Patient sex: M
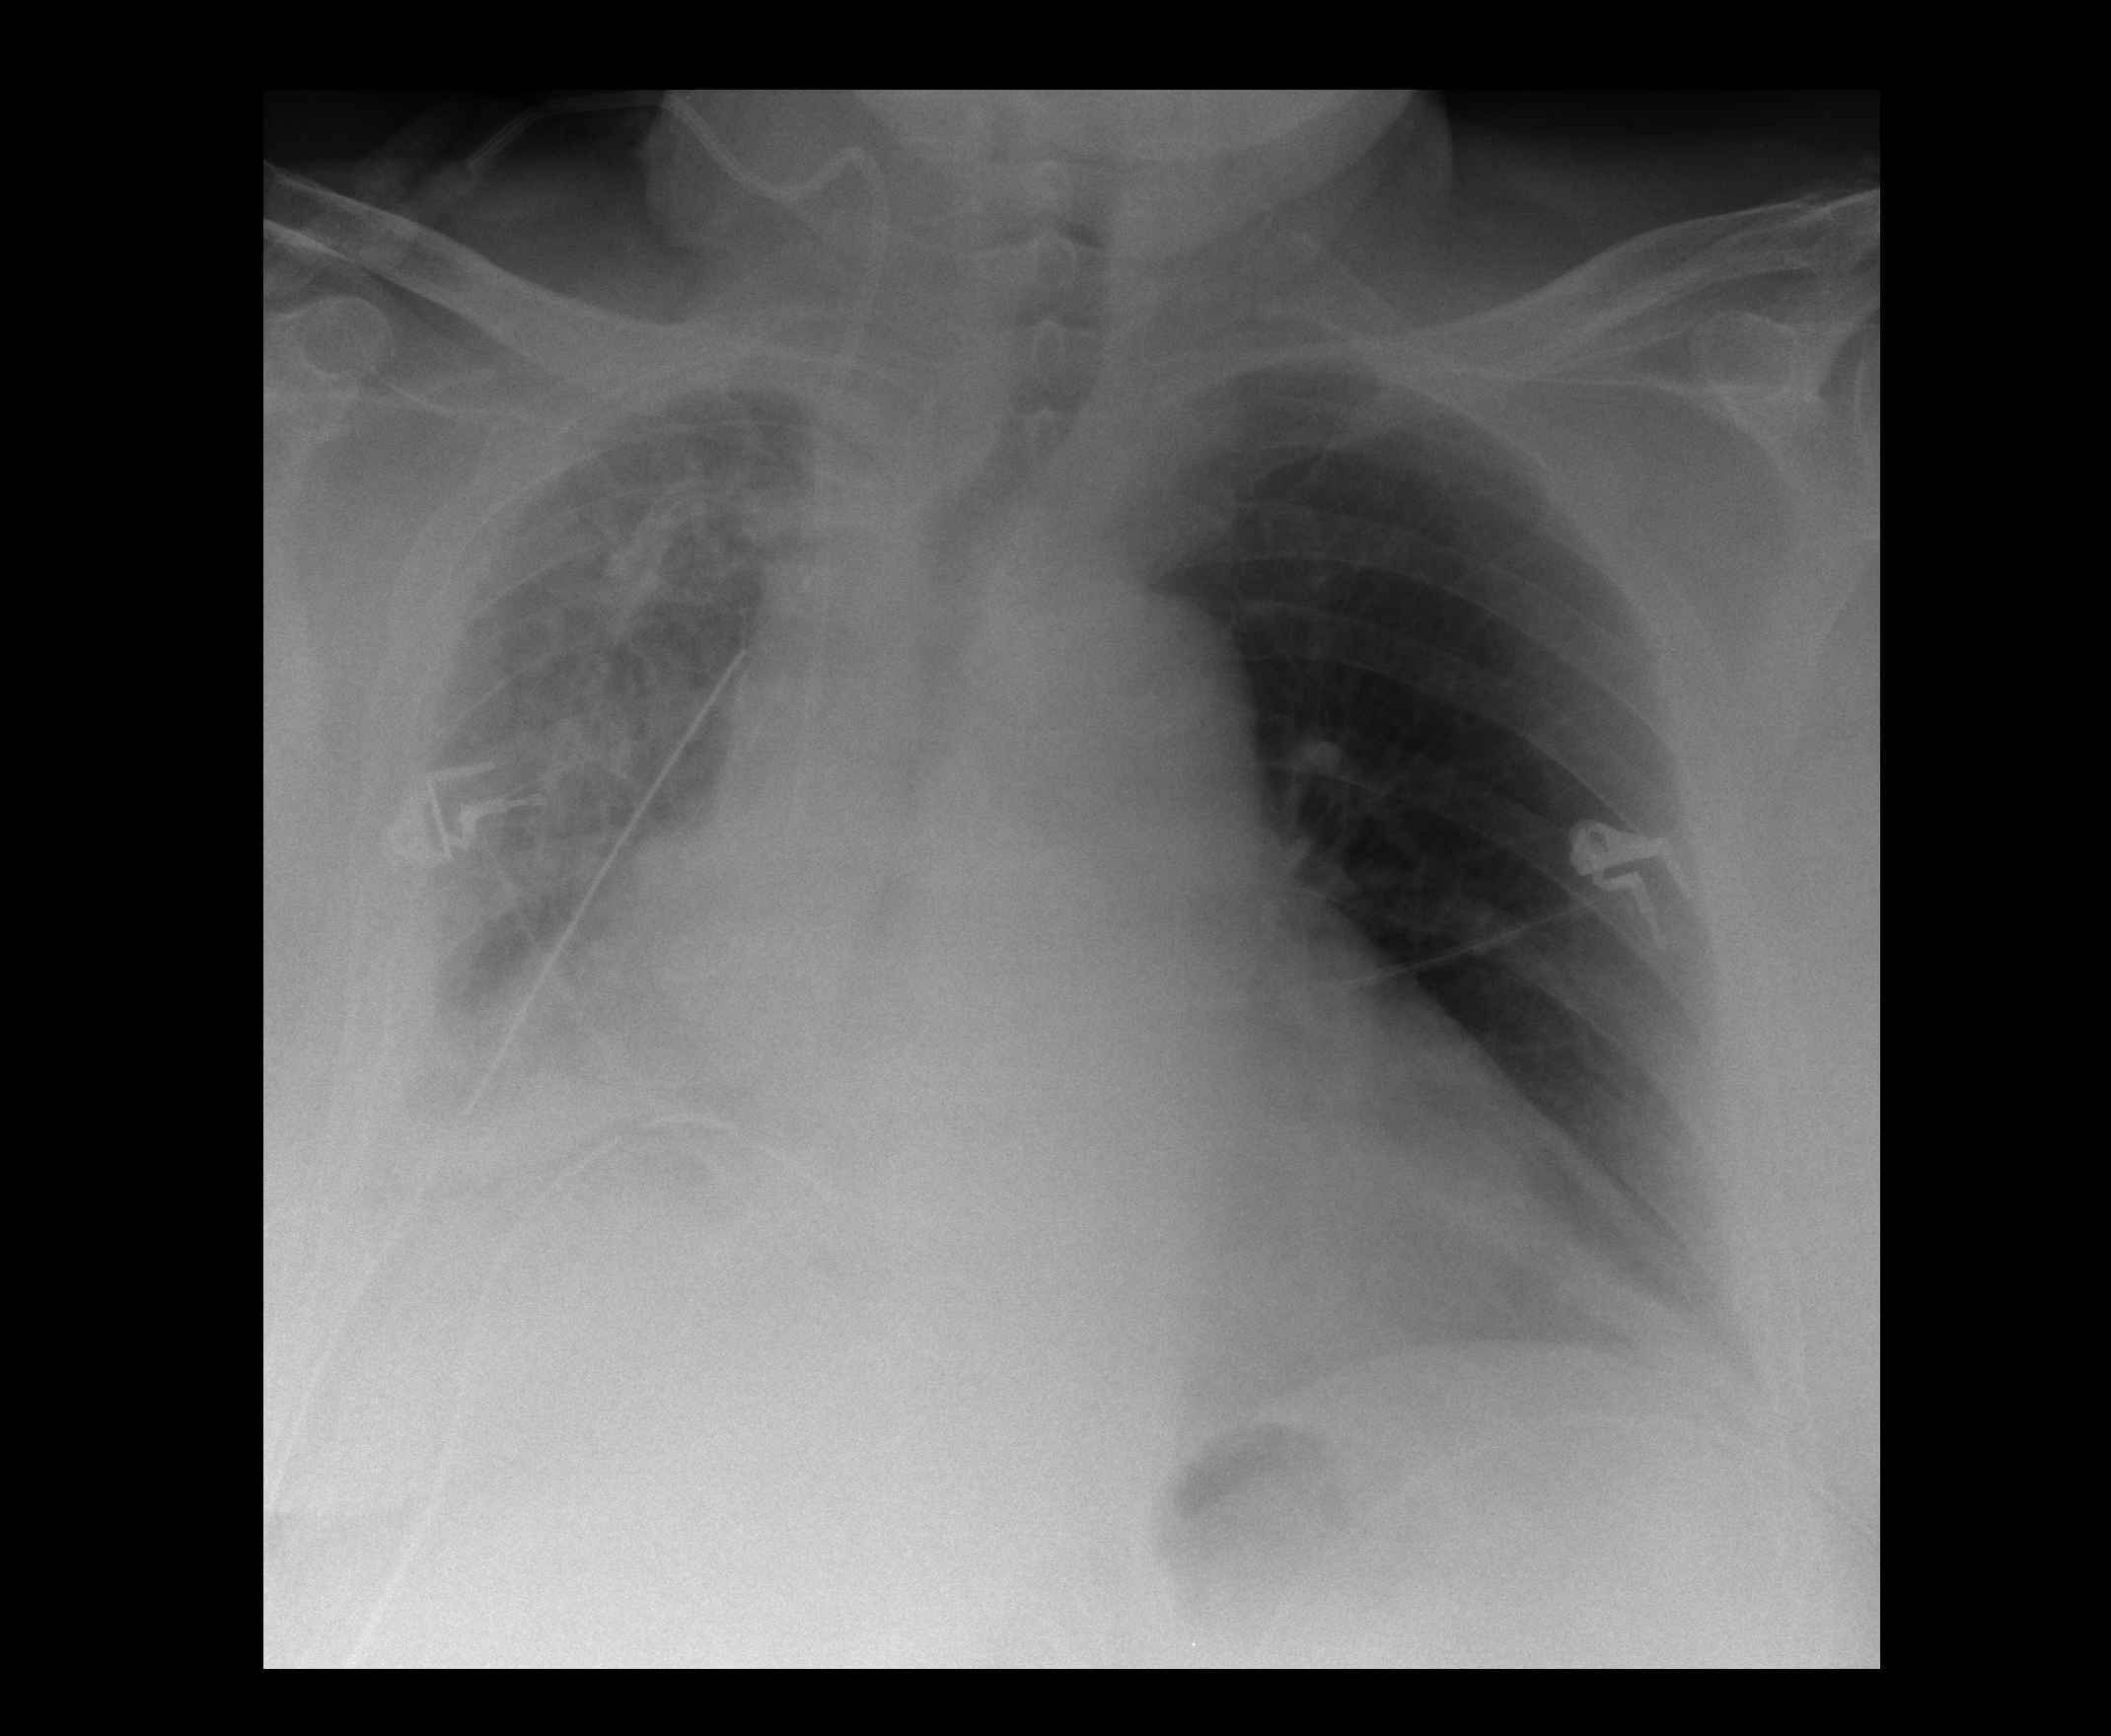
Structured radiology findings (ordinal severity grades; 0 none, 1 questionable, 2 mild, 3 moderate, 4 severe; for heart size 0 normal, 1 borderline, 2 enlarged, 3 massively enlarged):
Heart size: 2
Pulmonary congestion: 0
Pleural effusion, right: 3
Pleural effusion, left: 1
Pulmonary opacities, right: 0
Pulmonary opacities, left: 0
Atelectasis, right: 4
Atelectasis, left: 2